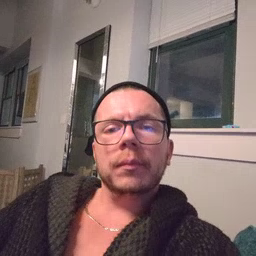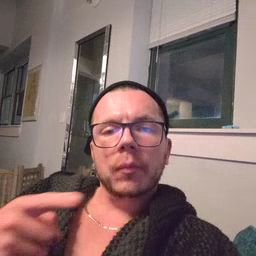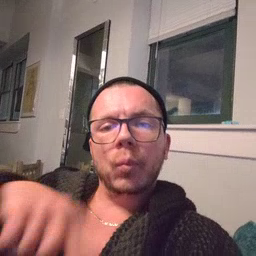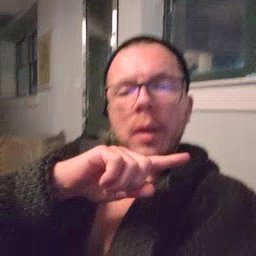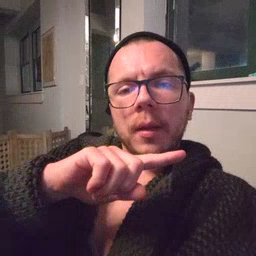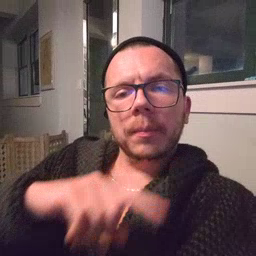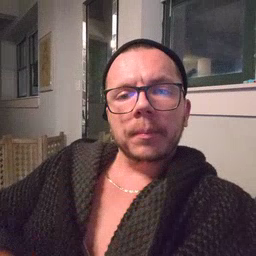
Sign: weus